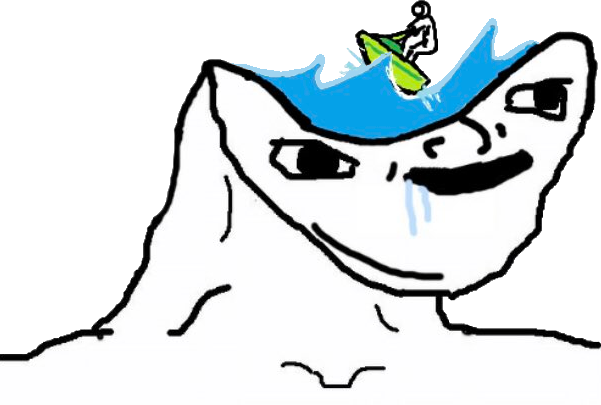
Label: 5_Brainlet